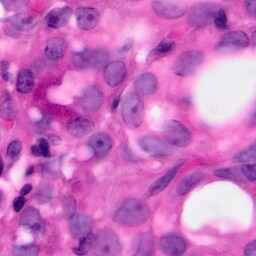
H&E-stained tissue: Pancreatic